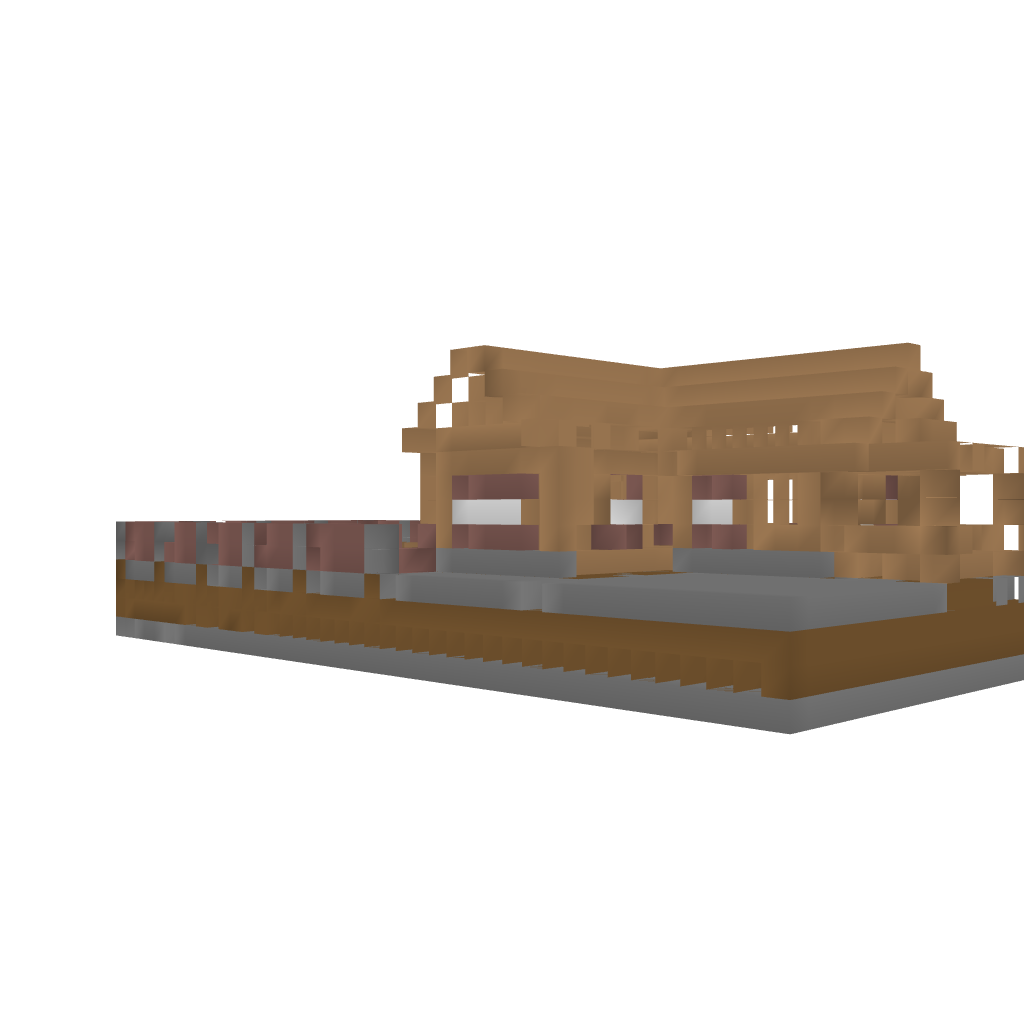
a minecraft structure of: Wood House bad low quality